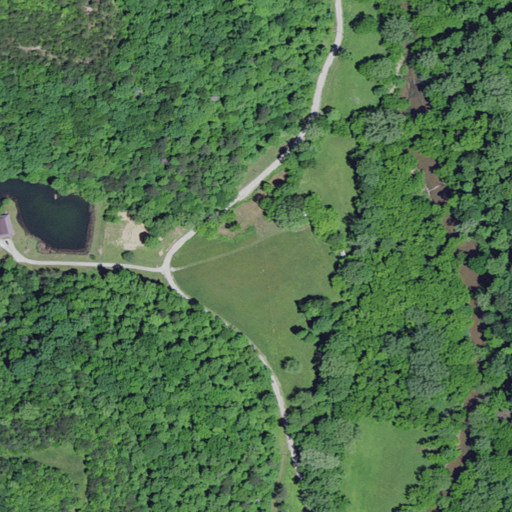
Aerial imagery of valley in Kentucky named Bates Cabin Hollow containing deciduous forest, mixed forest, open development, pasture, evergreen forest, and herbaceous wetlands